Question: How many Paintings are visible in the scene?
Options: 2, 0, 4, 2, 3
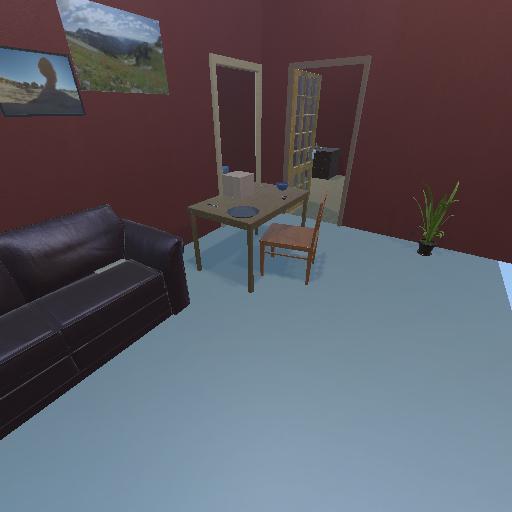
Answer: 2